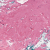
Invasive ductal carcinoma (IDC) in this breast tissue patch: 0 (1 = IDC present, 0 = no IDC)